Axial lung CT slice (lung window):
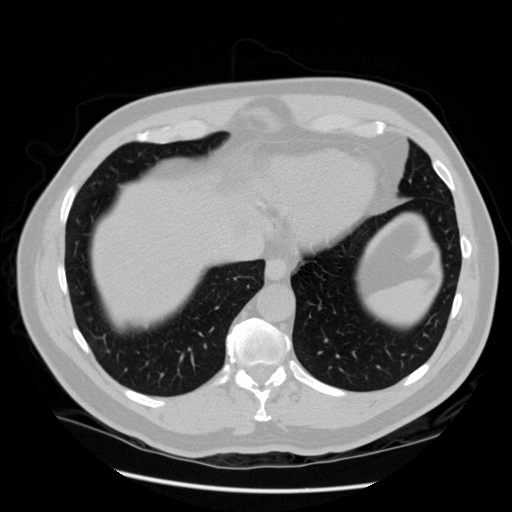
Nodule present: no